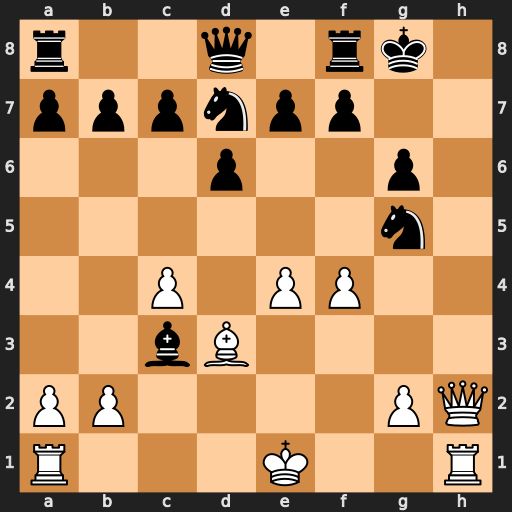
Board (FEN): r2q1rk1/pppnpp2/3p2p1/6n1/2P1PP2/2bB4/PP4PQ/R3K2R
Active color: w
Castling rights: KQ
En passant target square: -
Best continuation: bxc3 Nf3+ gxf3